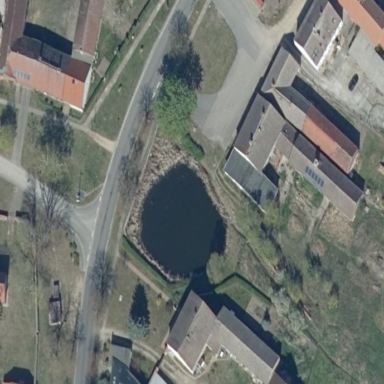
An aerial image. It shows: Pond with natural water.